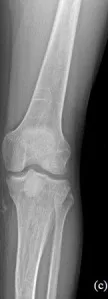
Enchondroma in the proximal part of left tibia.
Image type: radiology (x_ray)